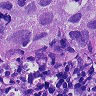
Metastatic tissue present: yes